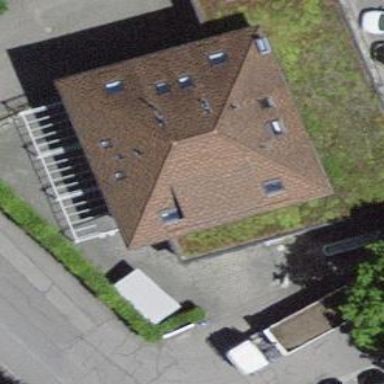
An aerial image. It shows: Building with flat roof.